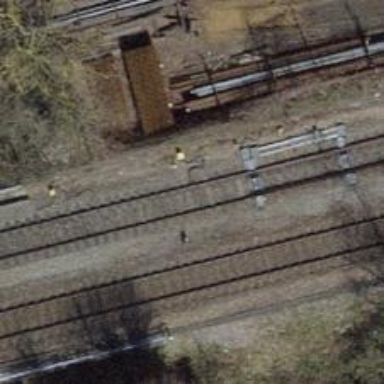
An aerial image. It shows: Single railway track.